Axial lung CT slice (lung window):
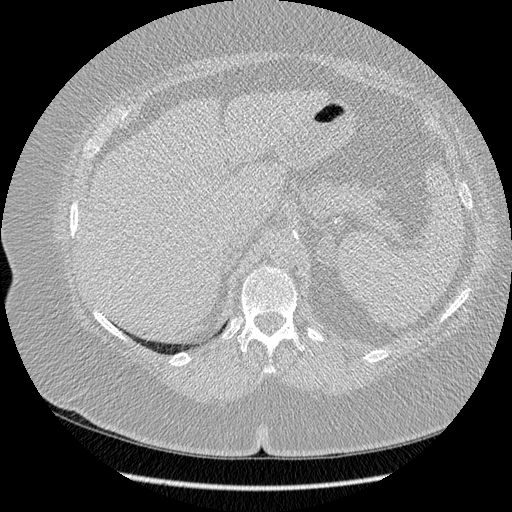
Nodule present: no